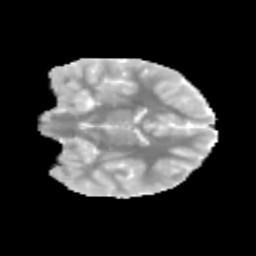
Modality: MD
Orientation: coronal
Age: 11
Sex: male
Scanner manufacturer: siemens
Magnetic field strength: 3 T
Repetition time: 3.8 s
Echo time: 0.07 s